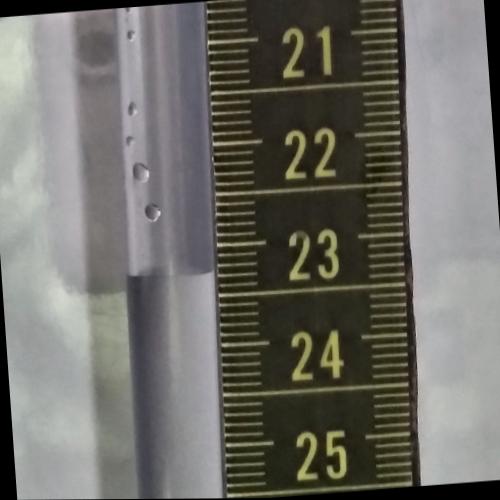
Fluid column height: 23.3 cm